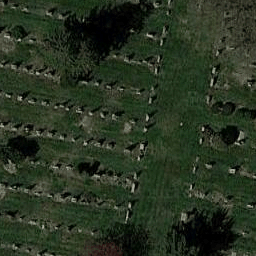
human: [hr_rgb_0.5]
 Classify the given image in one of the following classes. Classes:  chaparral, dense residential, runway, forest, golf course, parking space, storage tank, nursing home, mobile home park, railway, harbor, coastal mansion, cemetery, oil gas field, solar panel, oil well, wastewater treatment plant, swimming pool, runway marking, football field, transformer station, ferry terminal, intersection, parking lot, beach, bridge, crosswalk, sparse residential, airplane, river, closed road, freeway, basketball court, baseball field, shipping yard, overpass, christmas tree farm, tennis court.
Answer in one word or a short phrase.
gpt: cemetery